高一 · 立体几何学
纸质的正方体的六个面根据其方位分别标记为上、下、东、南、西、北. 现在沿该正方体的一些棱将正方体剪开, 外面朝上展平得到如图 1-1-10 所示的平面图形, 则标 “ $\triangle$ ” 的面的方位是( )

图 1-1-10
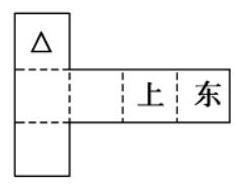
A. 南
B. 北
C. 西
D. 下
答案: B
解析: 给图形还原为正方体, 并将已知面 “上” “东” 分别指向上面、东面, 则标记 “ $\triangle$ ”的为北面, 选 B.